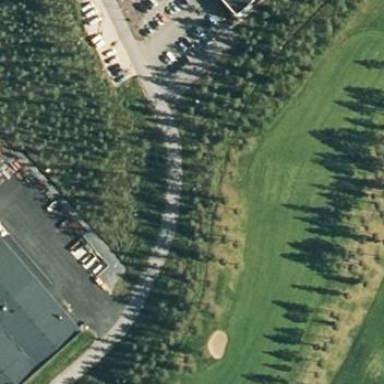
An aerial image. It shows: Grassy area designated as golf fairway.